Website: walmart
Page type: store-pickup
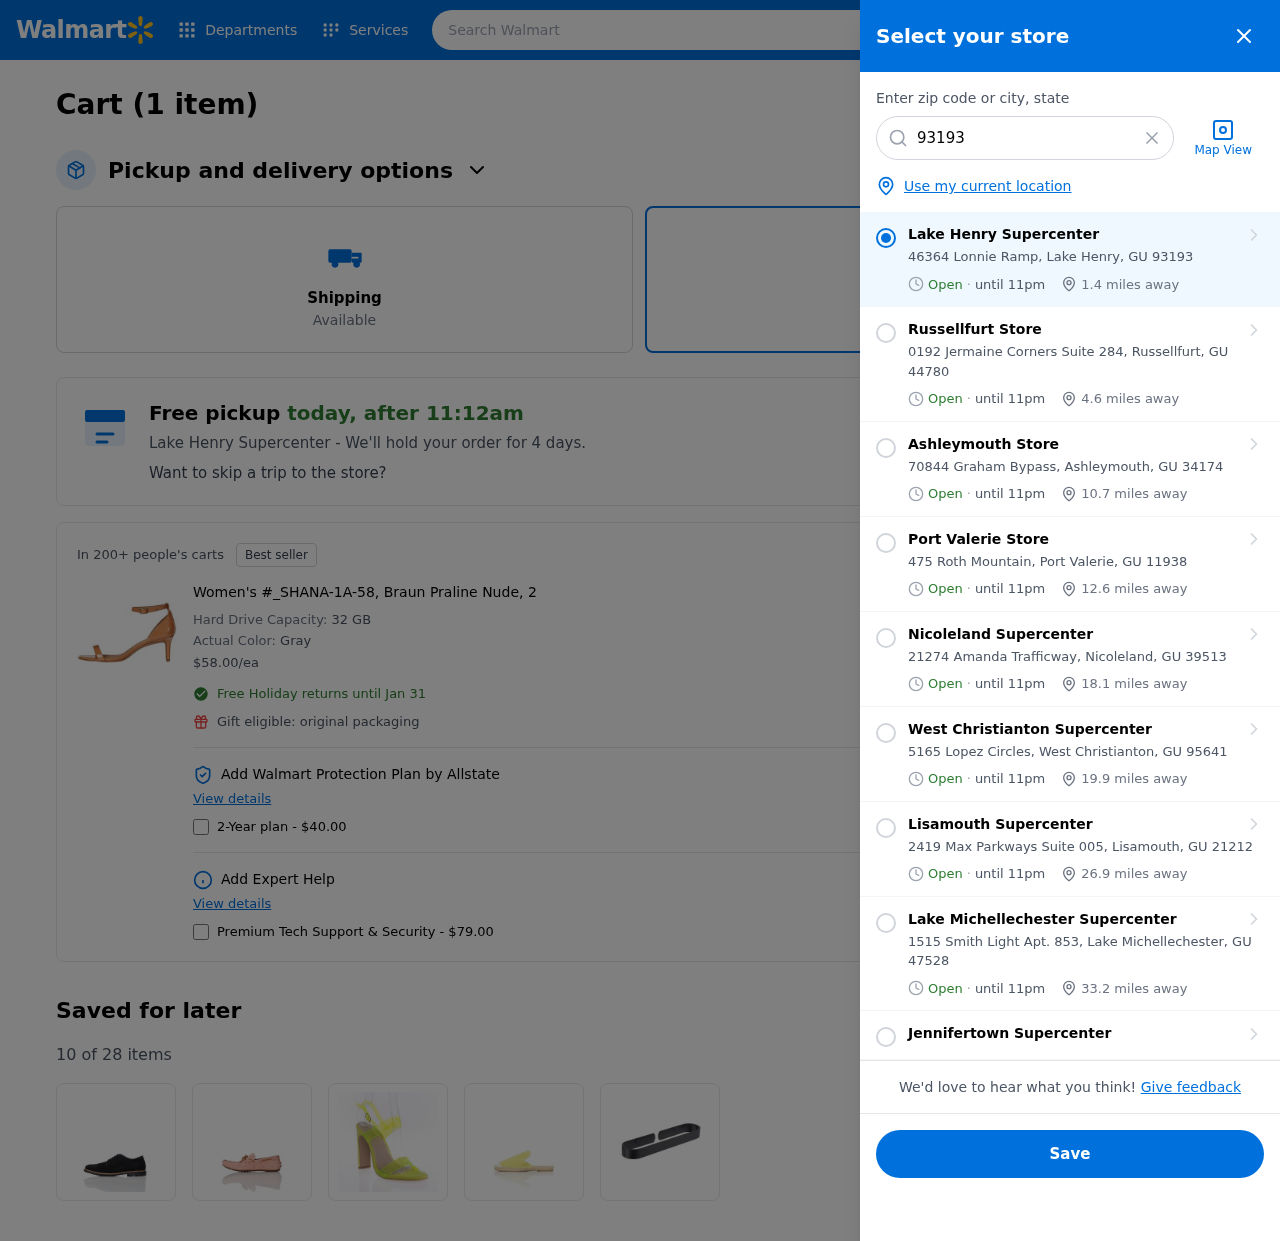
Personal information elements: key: PII_CITY
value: Lake Henry
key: PII_CITY
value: Lake Henry Supercenter
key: PII_CITY_STATE_ZIP
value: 46364 Lonnie Ramp, Lake Henry, GU 93193
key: PII_LOCATION1_CITY
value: Russellfurt Store
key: PII_LOCATION1_CITY_STATE_ZIP
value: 0192 Jermaine Corners Suite 284, Russellfurt, GU 44780
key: PII_LOCATION2_CITY
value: Ashleymouth Store
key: PII_LOCATION2_CITY_STATE_ZIP
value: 70844 Graham Bypass, Ashleymouth, GU 34174
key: PII_LOCATION3_CITY
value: Port Valerie Store
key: PII_LOCATION3_CITY_STATE_ZIP
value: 475 Roth Mountain, Port Valerie, GU 11938
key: PII_LOCATION4_CITY
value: Nicoleland Supercenter
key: PII_LOCATION4_CITY_STATE_ZIP
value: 21274 Amanda Trafficway, Nicoleland, GU 39513
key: PII_LOCATION5_CITY
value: West Christianton Supercenter
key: PII_LOCATION5_CITY_STATE_ZIP
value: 5165 Lopez Circles, West Christianton, GU 95641
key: PII_LOCATION6_CITY
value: Lisamouth Supercenter
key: PII_LOCATION6_CITY_STATE_ZIP
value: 2419 Max Parkways Suite 005, Lisamouth, GU 21212
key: PII_LOCATION7_CITY
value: Lake Michellechester Supercenter
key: PII_LOCATION7_CITY_STATE_ZIP
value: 1515 Smith Light Apt. 853, Lake Michellechester, GU 47528
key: PII_LOCATION8_CITY
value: Jennifertown Supercenter
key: PII_POSTCODE
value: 93193
Product elements: key: PRODUCT1_NAME
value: Women's #_SHANA-1A-58, Braun Praline Nude, 2
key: PRODUCT1_PRICE
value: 58
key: PRODUCT1_DESC
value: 32 GB
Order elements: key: ORDER_NUM_ITEMS
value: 1
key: ORDER_NUM_ITEMS
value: Cart (1 item)
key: ORDER_DELIVERY_DATE
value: today, after 11:12am
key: ORDER_ITEM1_QUANTITY
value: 1
Search elements: key: HEADER_SEARCH
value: Search Walmart
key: SEARCH_LOCATION
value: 93193